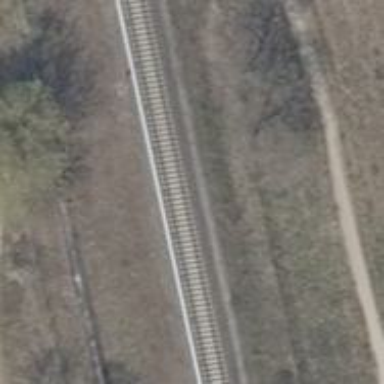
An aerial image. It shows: Electrified contact line.